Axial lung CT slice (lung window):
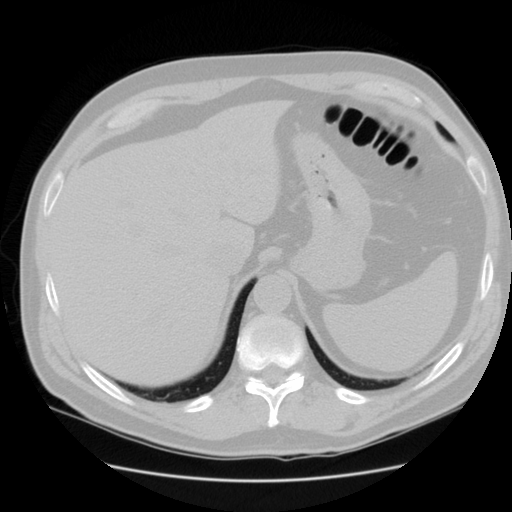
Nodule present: no